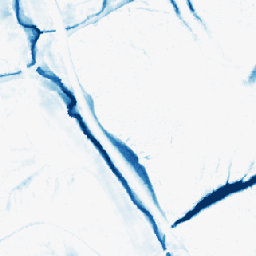
Category: morphological
Decomposition family: morphological_ellipse
Decomposition parameters: operation: closing
width: 20
height: 30
Upsampling method: area
Upsampling parameters: scale: 8
Upsampling scale: 8